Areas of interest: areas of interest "Tianjin City Hedong District Yishouli Primary School"
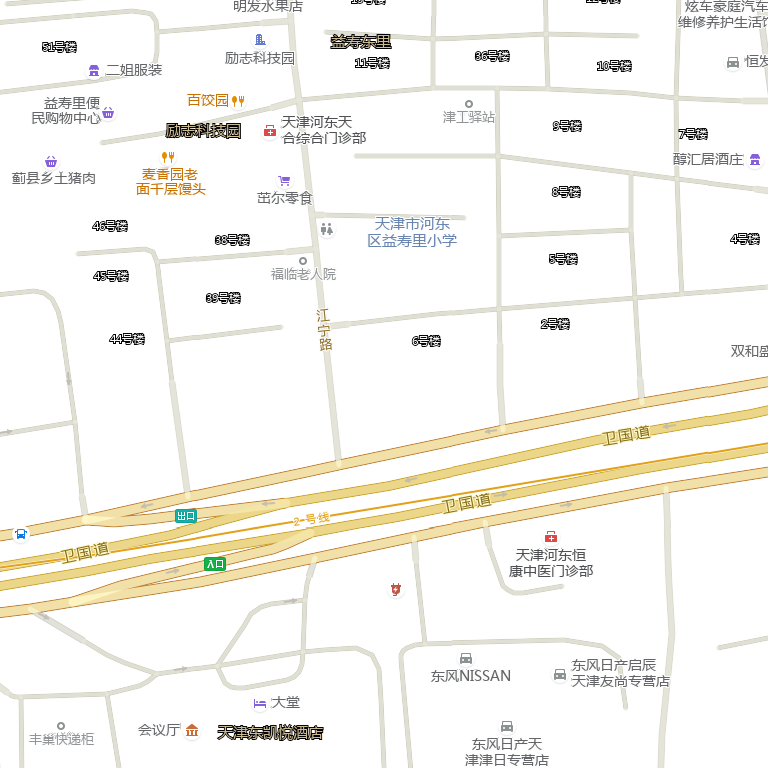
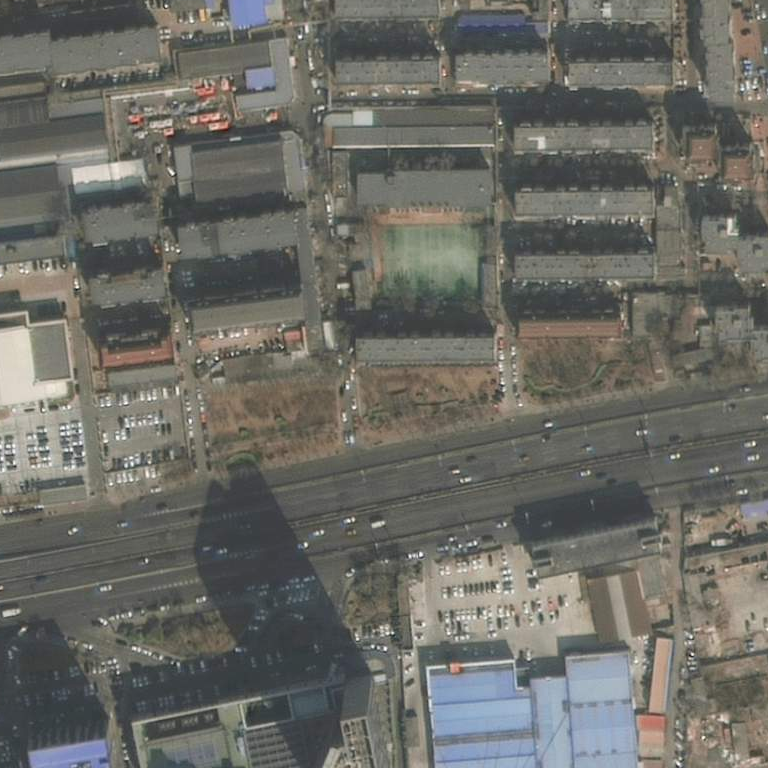